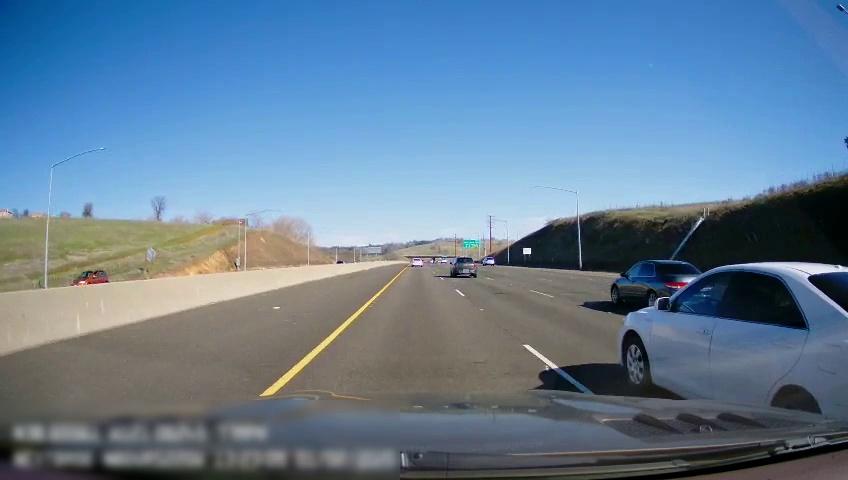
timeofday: Day
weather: Sunny
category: Drivable Space
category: Vehicles | Car
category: Vehicles | Car
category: Vehicles | Car
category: Vehicles | Car
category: Vehicles | SUV
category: Vehicles | SUV
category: Lanes | Current Lane
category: Lanes | Current Lane
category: Lanes | Alternate Lane
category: Traffic | Signs